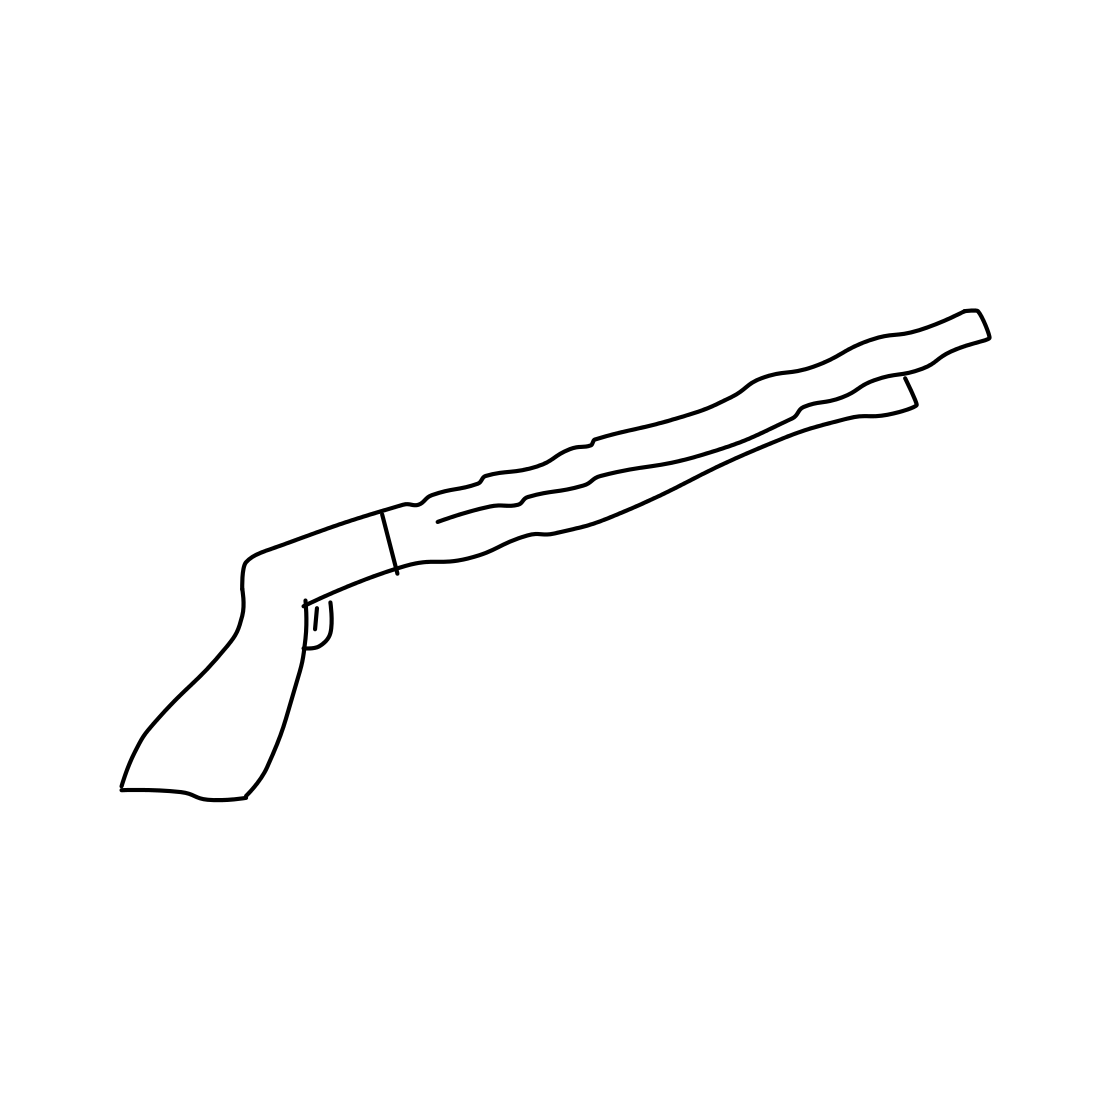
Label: rifle